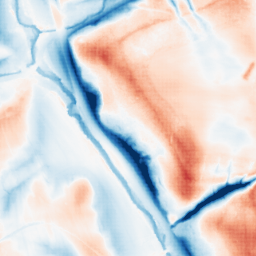
Category: classical
Decomposition family: gaussian_anisotropic
Decomposition parameters: sigma_x: 20
sigma_y: 10
Upsampling method: sinc_blackman
Upsampling parameters: scale: 2
kernel_size: 4
Upsampling scale: 2